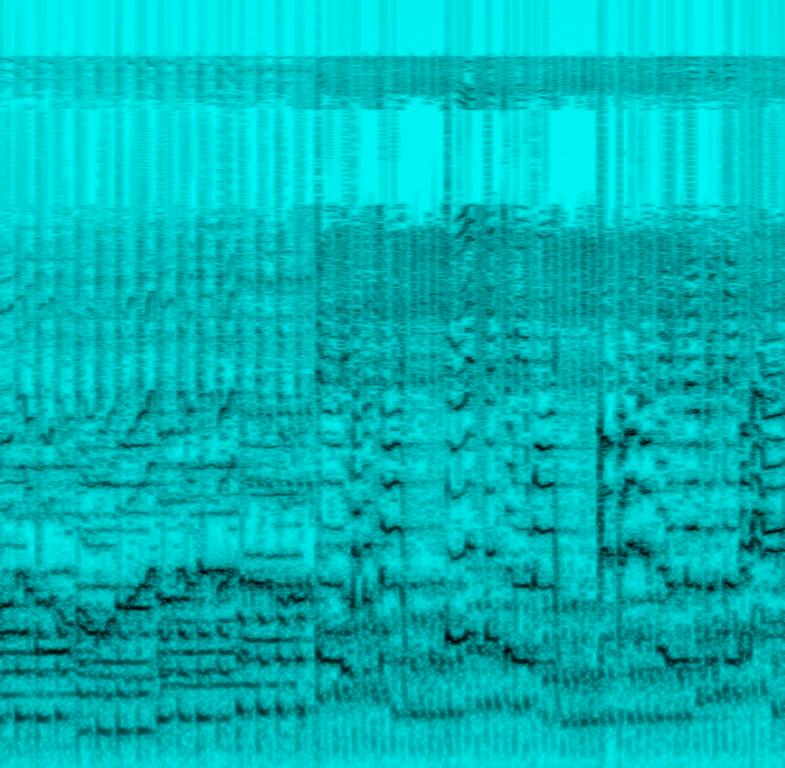
Animated vocalists singing a choral harmony. The song is medium tempo with no instrumentation, but just voices singing in various harmonic ranges. The song is cheerful and cartoonish. The song is a parody of a modern pop song with western classical music influences.